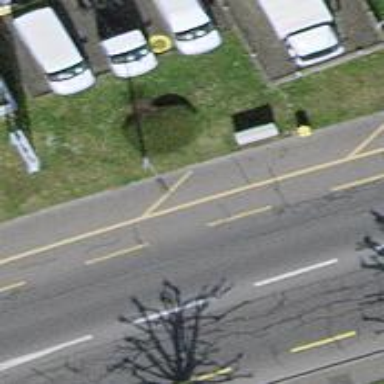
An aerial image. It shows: Post box is visible.